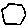
Label: hexagon